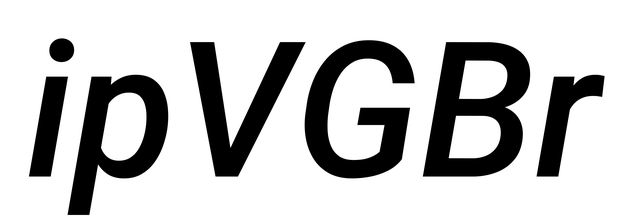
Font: Roboto-Italic_Medium_Italic